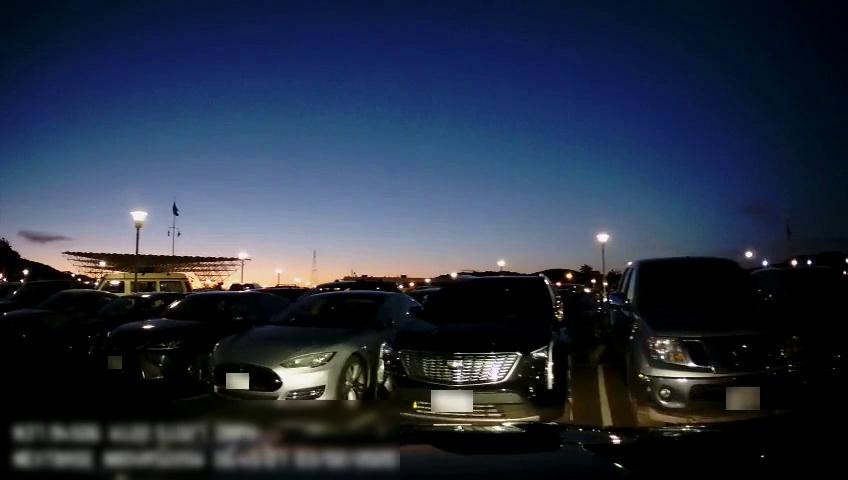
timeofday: Night
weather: Other
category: Drivable Space
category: Vehicles | SUV
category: Vehicles | Truck
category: Vehicles | SUV
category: Vehicles | Car
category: Vehicles | Car
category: Vehicles | Car
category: Vehicles | Car
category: Vehicles | SUV
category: Vehicles | SUV
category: Vehicles | Other LV
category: Vehicles | SUV